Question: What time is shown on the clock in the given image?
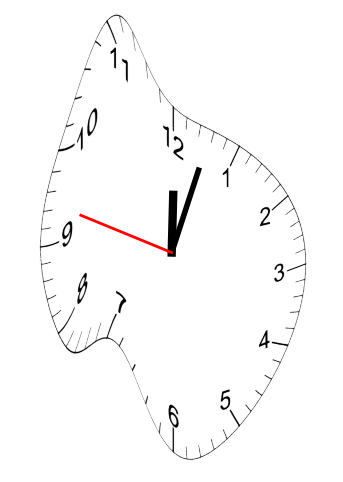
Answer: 12:02:47